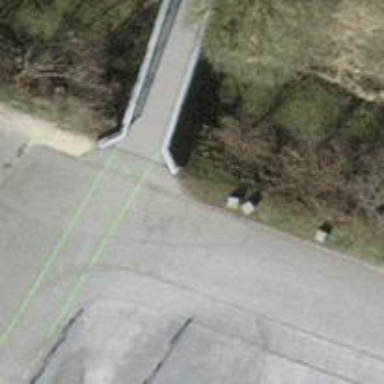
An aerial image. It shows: Paved footway.